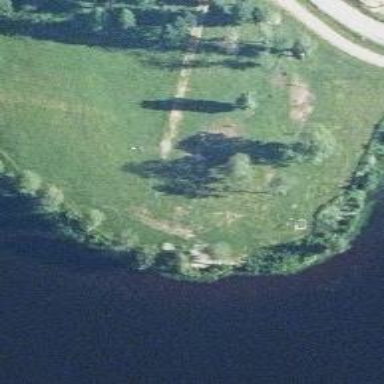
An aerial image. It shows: Disc golf basket.